五年级 · 变换几何
画出图形 $\mathrm{B}$, 图形 $\mathrm{C}$, 图形 $\mathrm{D}$ 和图形 $\mathrm{E}$ 。( $(8$ 分 $)$

(1) 将图形 $\mathrm{A}$ 向右平移 6 格, 再向下平移 4 格得到图形 $\mathrm{B}$ 。(2) 将图形 $\mathrm{B}$ 绕点 0 顺时针旋转 $90^{\circ}$ 得到图形C。(3) 将图形 $C$ 绕 点 0 顺时针旋转 $90^{\circ}$ 得到图形 D。(4) 将图形 D 绕点 0 顺时针旋转 $90^{\circ}$ 得到图形 $\mathrm{E}$ 。
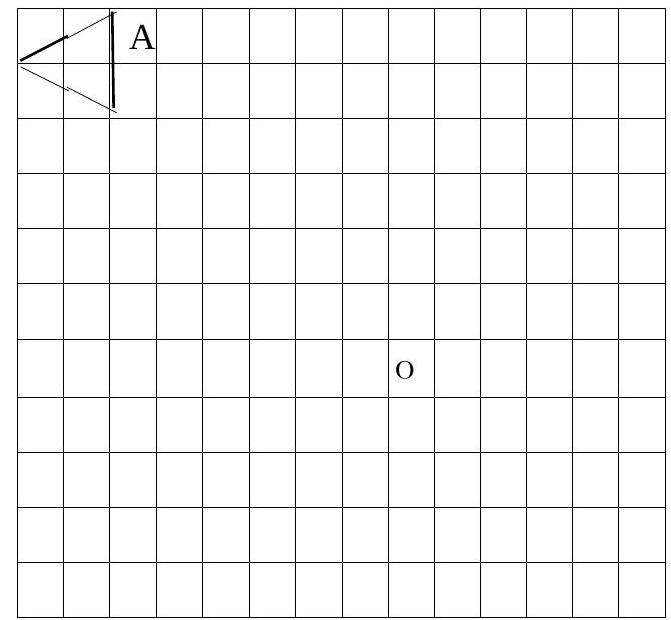
答案: 略
解析: 答案: 略